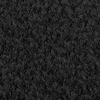
Atmospheric dust classification: not_dusty